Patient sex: M
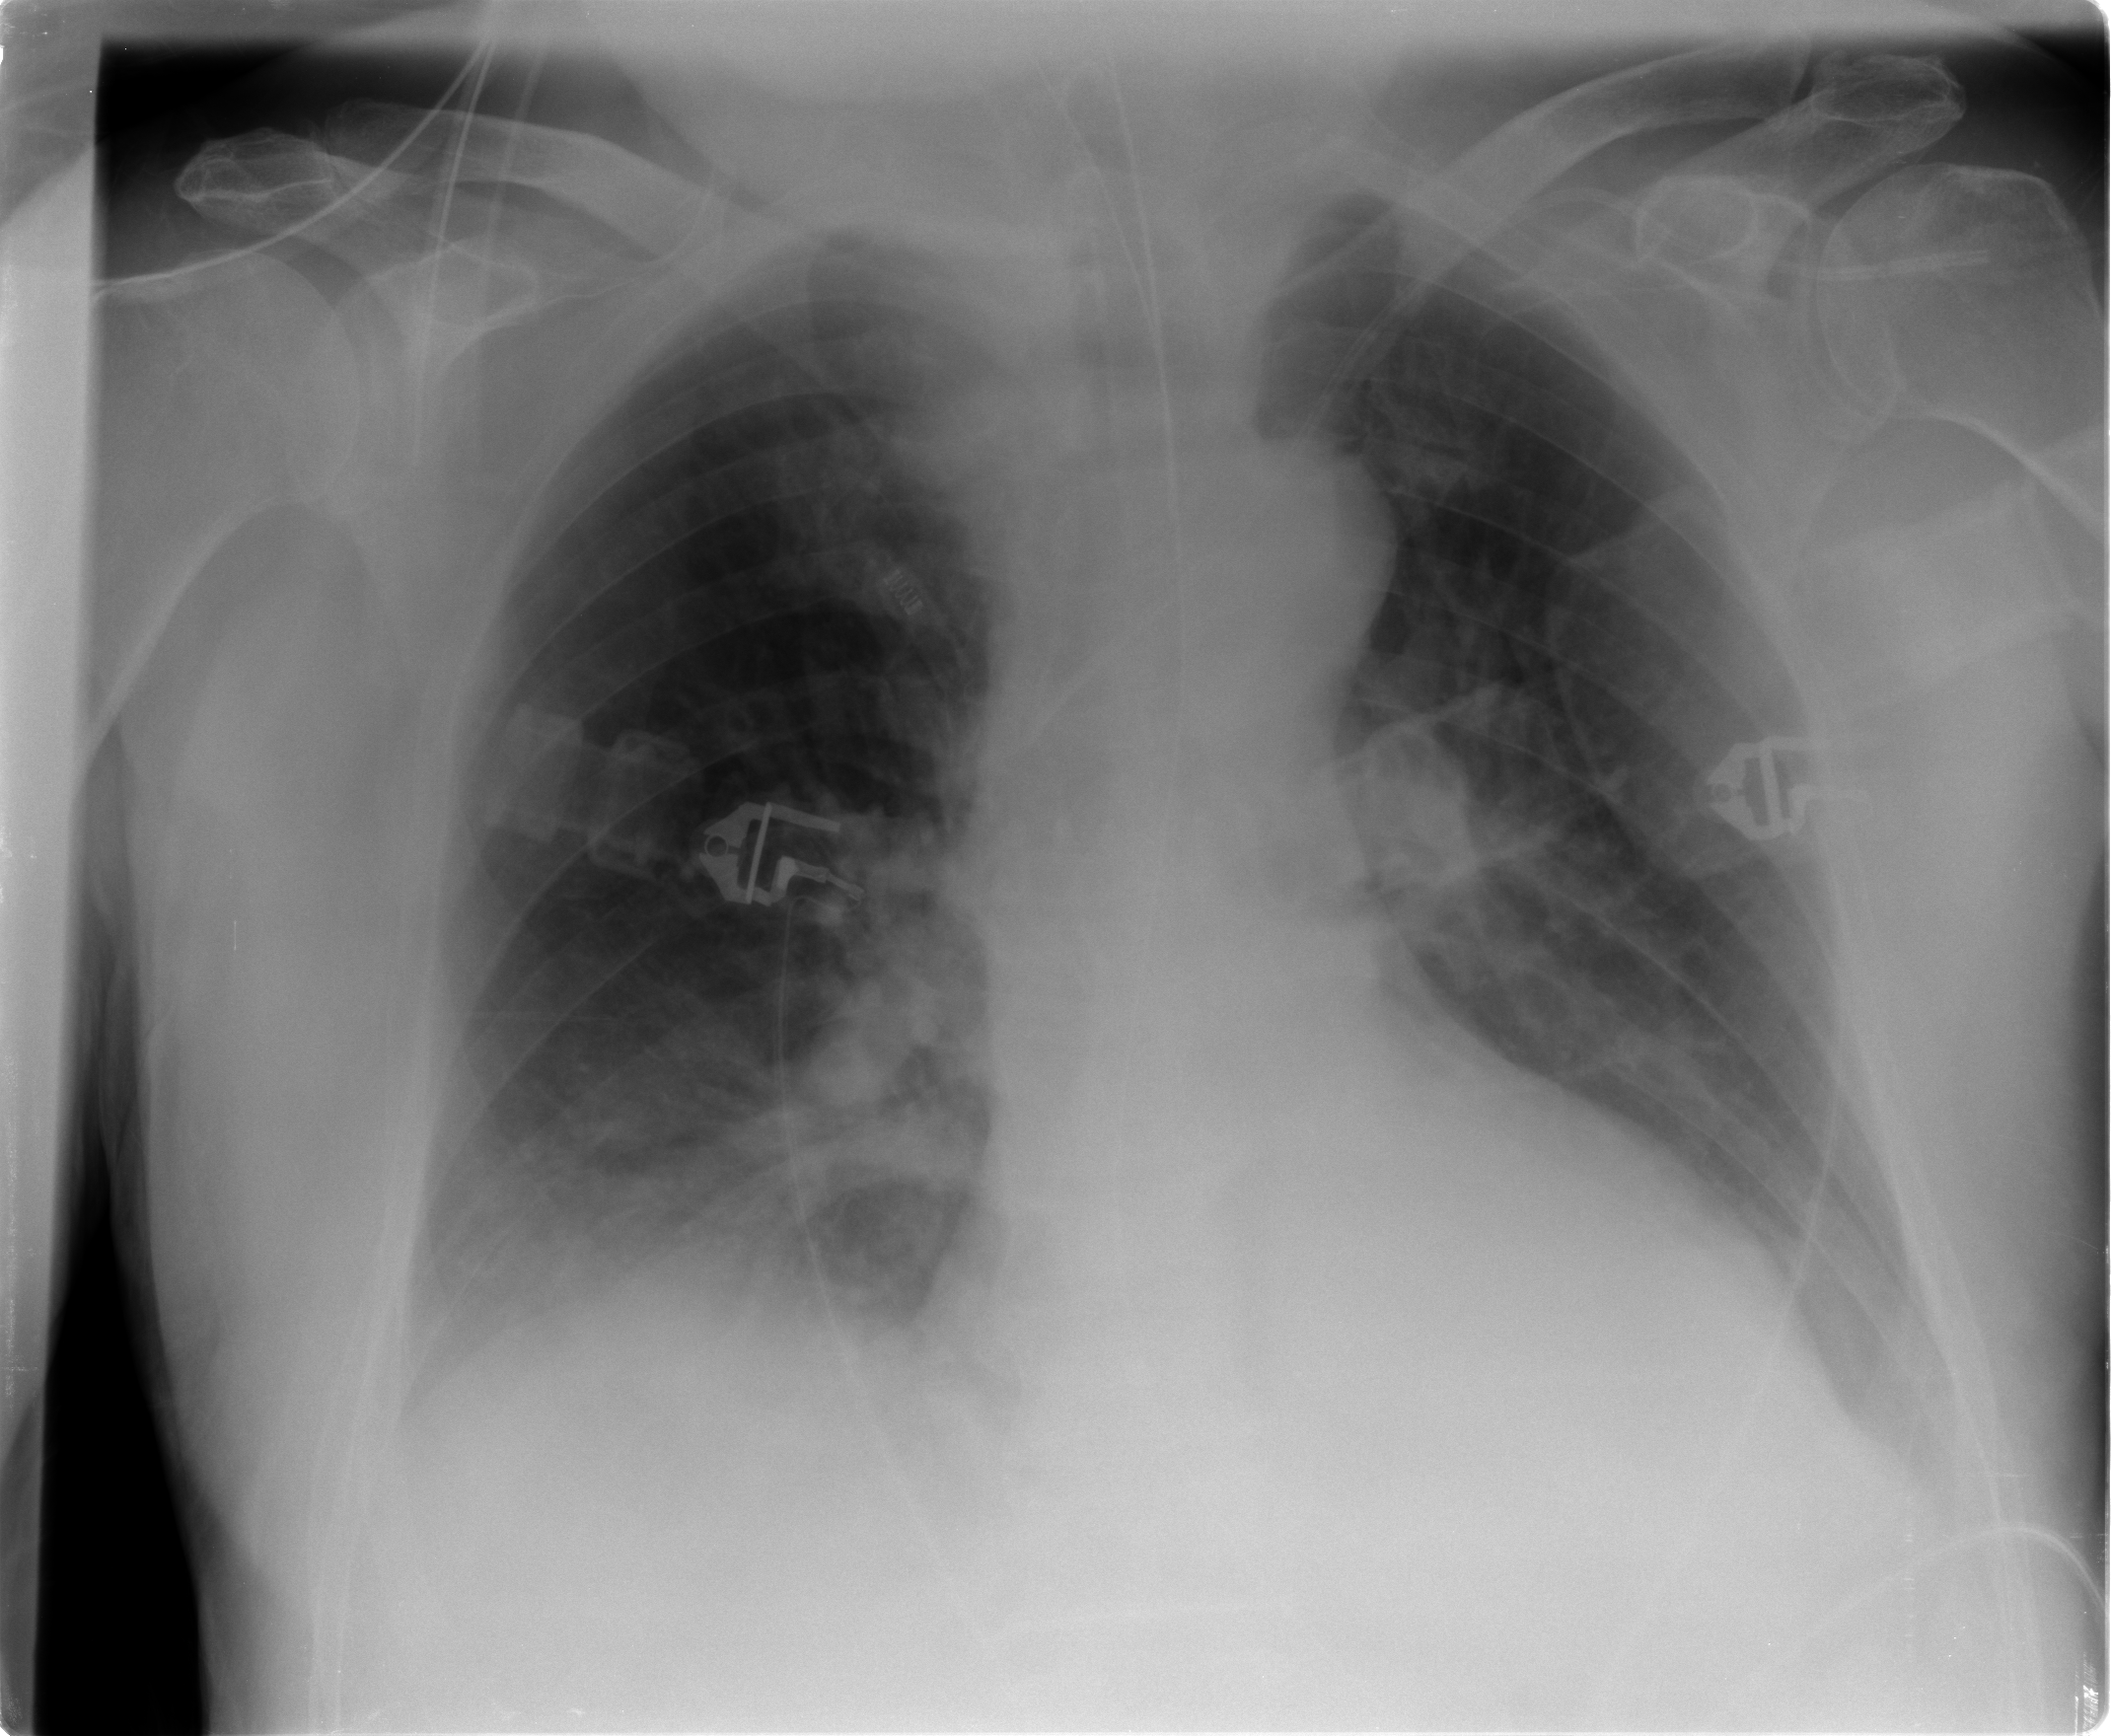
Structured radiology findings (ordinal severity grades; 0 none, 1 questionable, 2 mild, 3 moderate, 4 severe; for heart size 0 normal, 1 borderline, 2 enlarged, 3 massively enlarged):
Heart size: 1
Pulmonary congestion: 1
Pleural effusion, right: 2
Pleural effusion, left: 1
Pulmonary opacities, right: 1
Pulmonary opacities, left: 0
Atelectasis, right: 2
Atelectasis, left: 1